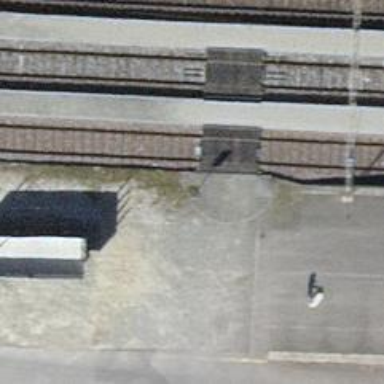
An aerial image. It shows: Railway crossing.